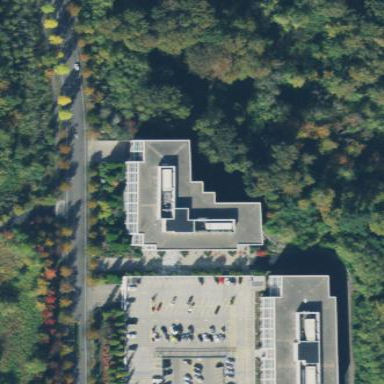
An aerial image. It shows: Commercial building.